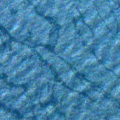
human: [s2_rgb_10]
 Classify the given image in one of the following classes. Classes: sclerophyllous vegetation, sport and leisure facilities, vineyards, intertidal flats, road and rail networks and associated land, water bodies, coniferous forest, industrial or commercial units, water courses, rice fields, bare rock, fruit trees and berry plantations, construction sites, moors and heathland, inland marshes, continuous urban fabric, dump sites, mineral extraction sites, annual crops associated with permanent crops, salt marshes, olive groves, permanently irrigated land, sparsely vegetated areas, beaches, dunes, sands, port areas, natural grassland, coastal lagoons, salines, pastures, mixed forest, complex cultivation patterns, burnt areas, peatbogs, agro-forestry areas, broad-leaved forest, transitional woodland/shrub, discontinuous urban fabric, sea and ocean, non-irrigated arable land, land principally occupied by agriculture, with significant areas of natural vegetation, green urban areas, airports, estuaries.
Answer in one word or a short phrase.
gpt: sea and ocean